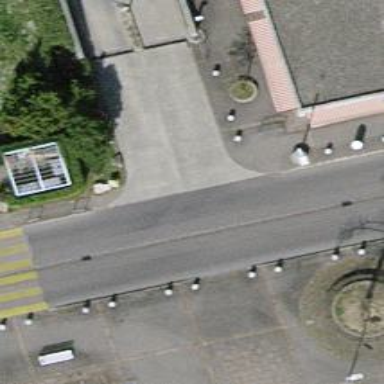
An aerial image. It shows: Cycle barrier.